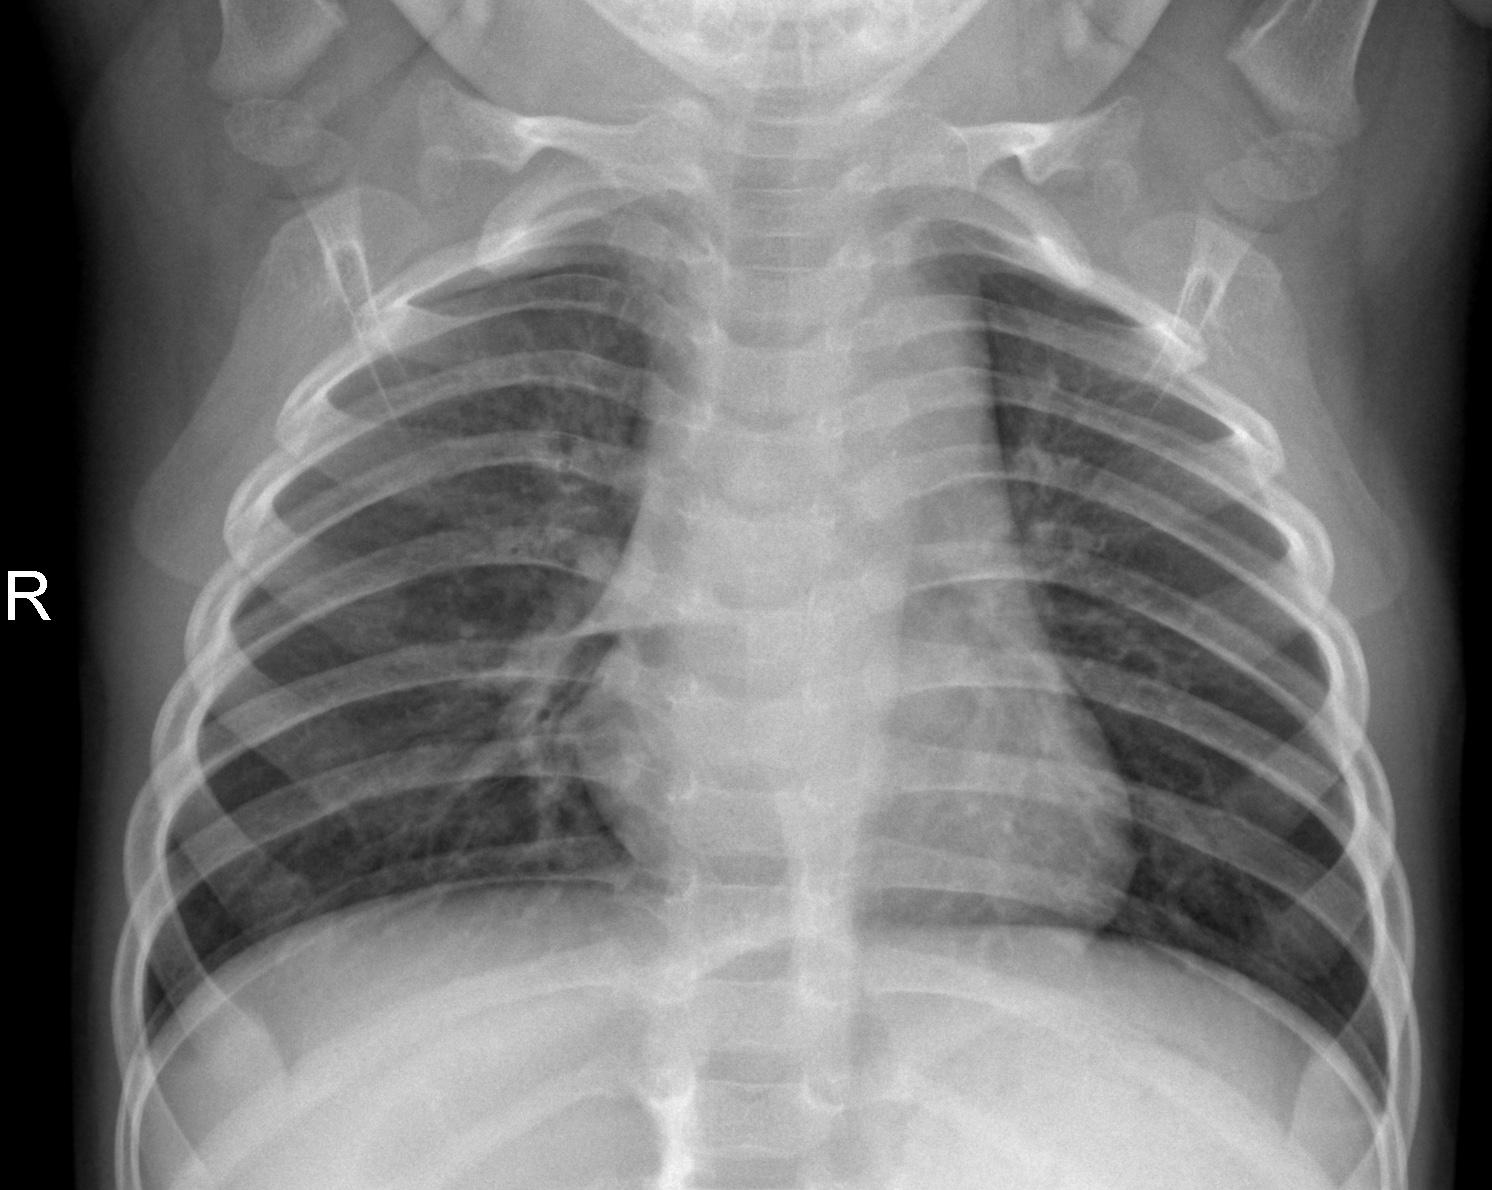
Diagnosis: NORMAL